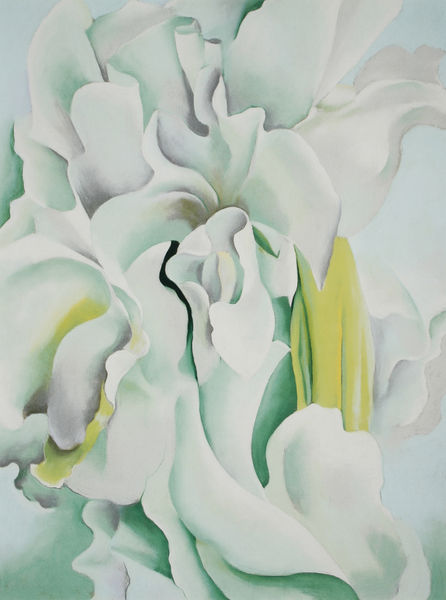
Titel: White sweet Peas
Künstler: Georgia O'Keeffe
Standort: New York
Institution: Sammlung Loretta und Robert K. Lifton
Schlagwörter: blau, blätter, gemälde, schatten, weiß, gelb, grün, ocker, bewegung, blume, braun, frau, grau, hell, licht, pastell, schwarz, türkis, blüte, blüten, malerei, öl, natur, kelch, blatt, pflanze, sanft, zart, stilleben, stillleben, hellblau, wellen, papier, abstrakt, modern, formen, hellgrün, lila, amerika, rand, floral, frühling, linie, hall, form, stengel, stempel, lilie, blütenblatt, usa, blütenkelch, verlauf, ränder, wachsen, orchidee, hochragend, keeffe, blow up, o'eeffe, o´keeffe, giorgia o'eeffe, georgia o'eefe, blütenstängel, frauenkunst, giorgia